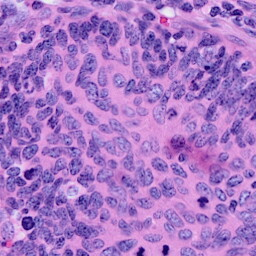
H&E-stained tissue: Cervix